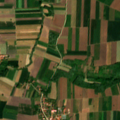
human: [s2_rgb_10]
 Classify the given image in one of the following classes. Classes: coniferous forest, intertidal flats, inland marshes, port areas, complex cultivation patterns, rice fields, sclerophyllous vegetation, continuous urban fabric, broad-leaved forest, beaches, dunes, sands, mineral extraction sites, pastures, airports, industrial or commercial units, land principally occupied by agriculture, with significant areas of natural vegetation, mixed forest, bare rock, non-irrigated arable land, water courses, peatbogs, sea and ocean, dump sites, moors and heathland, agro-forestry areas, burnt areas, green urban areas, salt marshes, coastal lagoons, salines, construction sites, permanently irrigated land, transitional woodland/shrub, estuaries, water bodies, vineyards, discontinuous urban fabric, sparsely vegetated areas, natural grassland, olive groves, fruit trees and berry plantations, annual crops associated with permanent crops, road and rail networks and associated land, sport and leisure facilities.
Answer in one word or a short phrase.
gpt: discontinuous urban fabric, non-irrigated arable land, complex cultivation patterns, land principally occupied by agriculture, with significant areas of natural vegetation